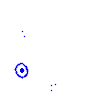
Particle: pion